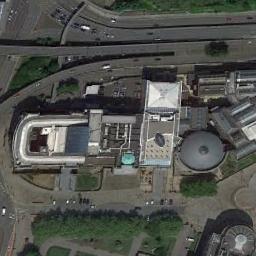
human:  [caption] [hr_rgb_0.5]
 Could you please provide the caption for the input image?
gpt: A church with white and black roof, Surrounded by trees and many roads driving .

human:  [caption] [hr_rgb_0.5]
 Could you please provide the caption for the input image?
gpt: This is a church with a round building on the right .

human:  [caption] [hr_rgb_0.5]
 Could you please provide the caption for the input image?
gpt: The tower of the church with a circular roof is surrounded by some roads .

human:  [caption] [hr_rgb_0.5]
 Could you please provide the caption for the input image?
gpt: There is a church on the open place with a road passed by .

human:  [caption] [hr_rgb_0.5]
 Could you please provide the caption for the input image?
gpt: There are many cars on the road near the church .